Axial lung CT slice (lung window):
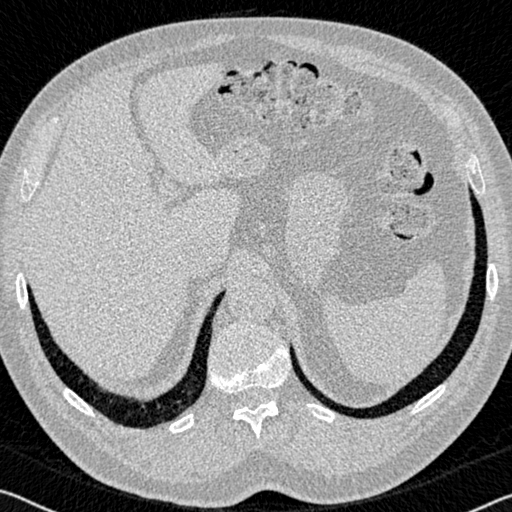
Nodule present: no